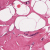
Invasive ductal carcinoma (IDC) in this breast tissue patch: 0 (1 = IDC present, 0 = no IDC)